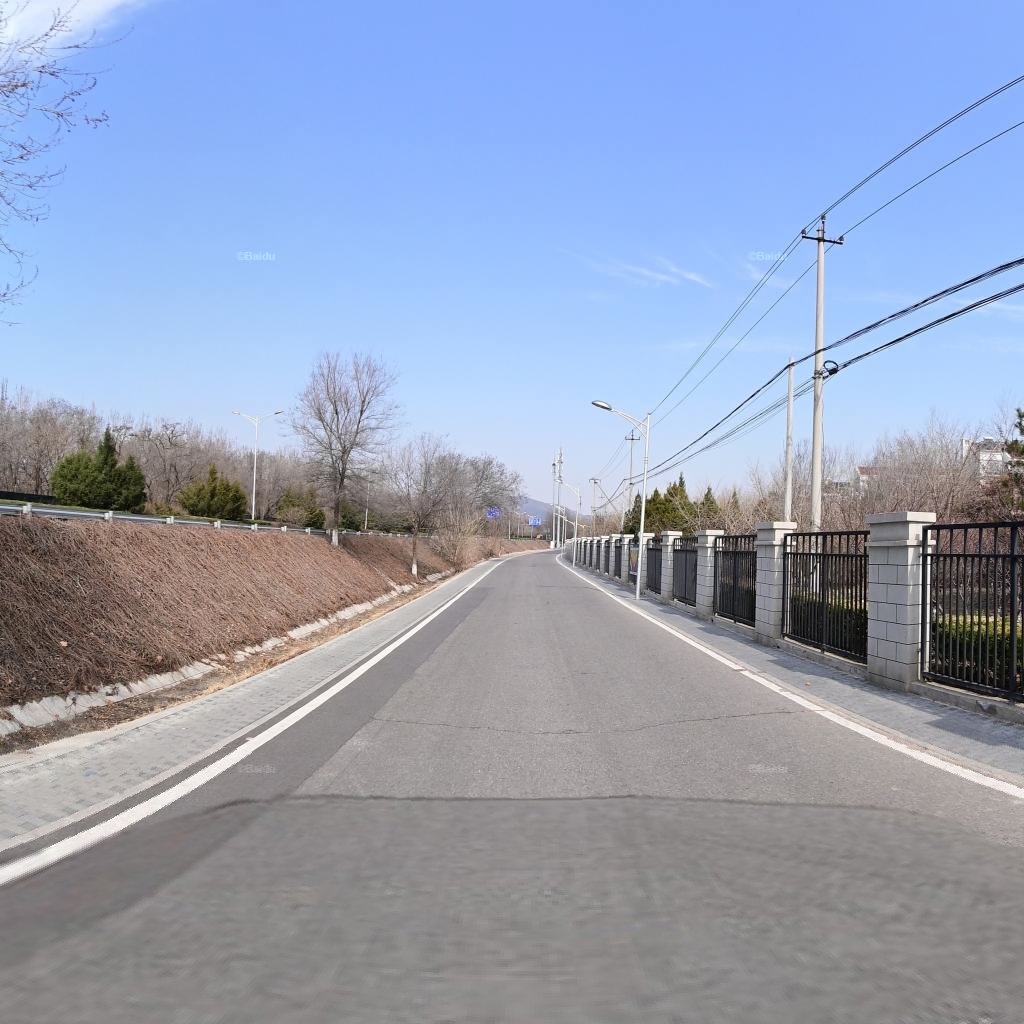
Region: Haidian
Road damage annotations: transverse crack, longitudinal crack